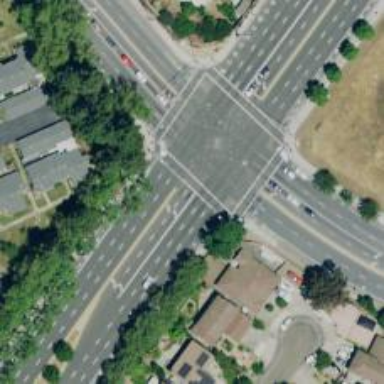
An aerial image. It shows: Solid stop line on the road.